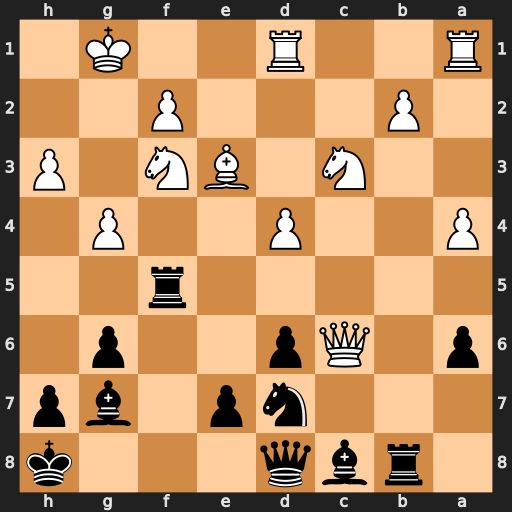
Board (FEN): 1rbq3k/3np1bp/p1Qp2p1/5r2/P2P2P1/2N1BN1P/1P3P2/R2R2K1
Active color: b
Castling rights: -
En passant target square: -
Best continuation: Bb7 Qxb7 Rxb7